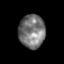
Tissue: skin
Cell type: Epithelial cells
Senescence score: 0.2849
Nuclear area (px): 861
Mean DAPI intensity: 118.64